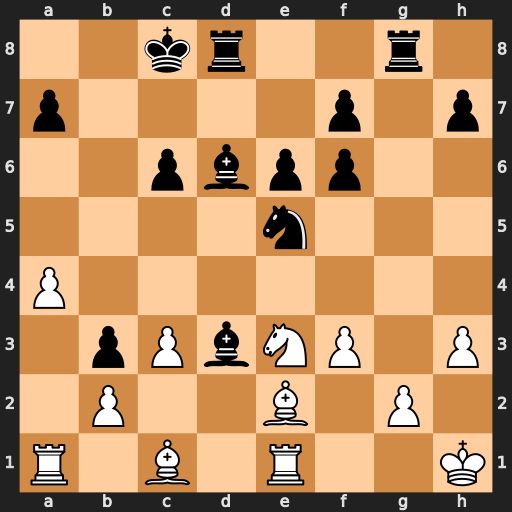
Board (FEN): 2kr2r1/p4p1p/2pbpp2/4n3/P7/1pPbNP1P/1P2B1P1/R1B1R2K
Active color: w
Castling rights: -
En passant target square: -
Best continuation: f4 Bc7 fxe5